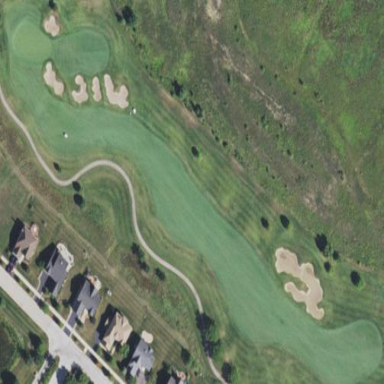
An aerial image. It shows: Grassy area designated as golf fairway.